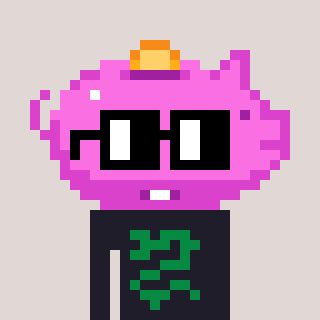
a pixel art character with square black glasses, a piggybank-shaped head and a grayscale-colored body on a warm background